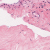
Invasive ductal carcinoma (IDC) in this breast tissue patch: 1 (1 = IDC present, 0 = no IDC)